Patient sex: F
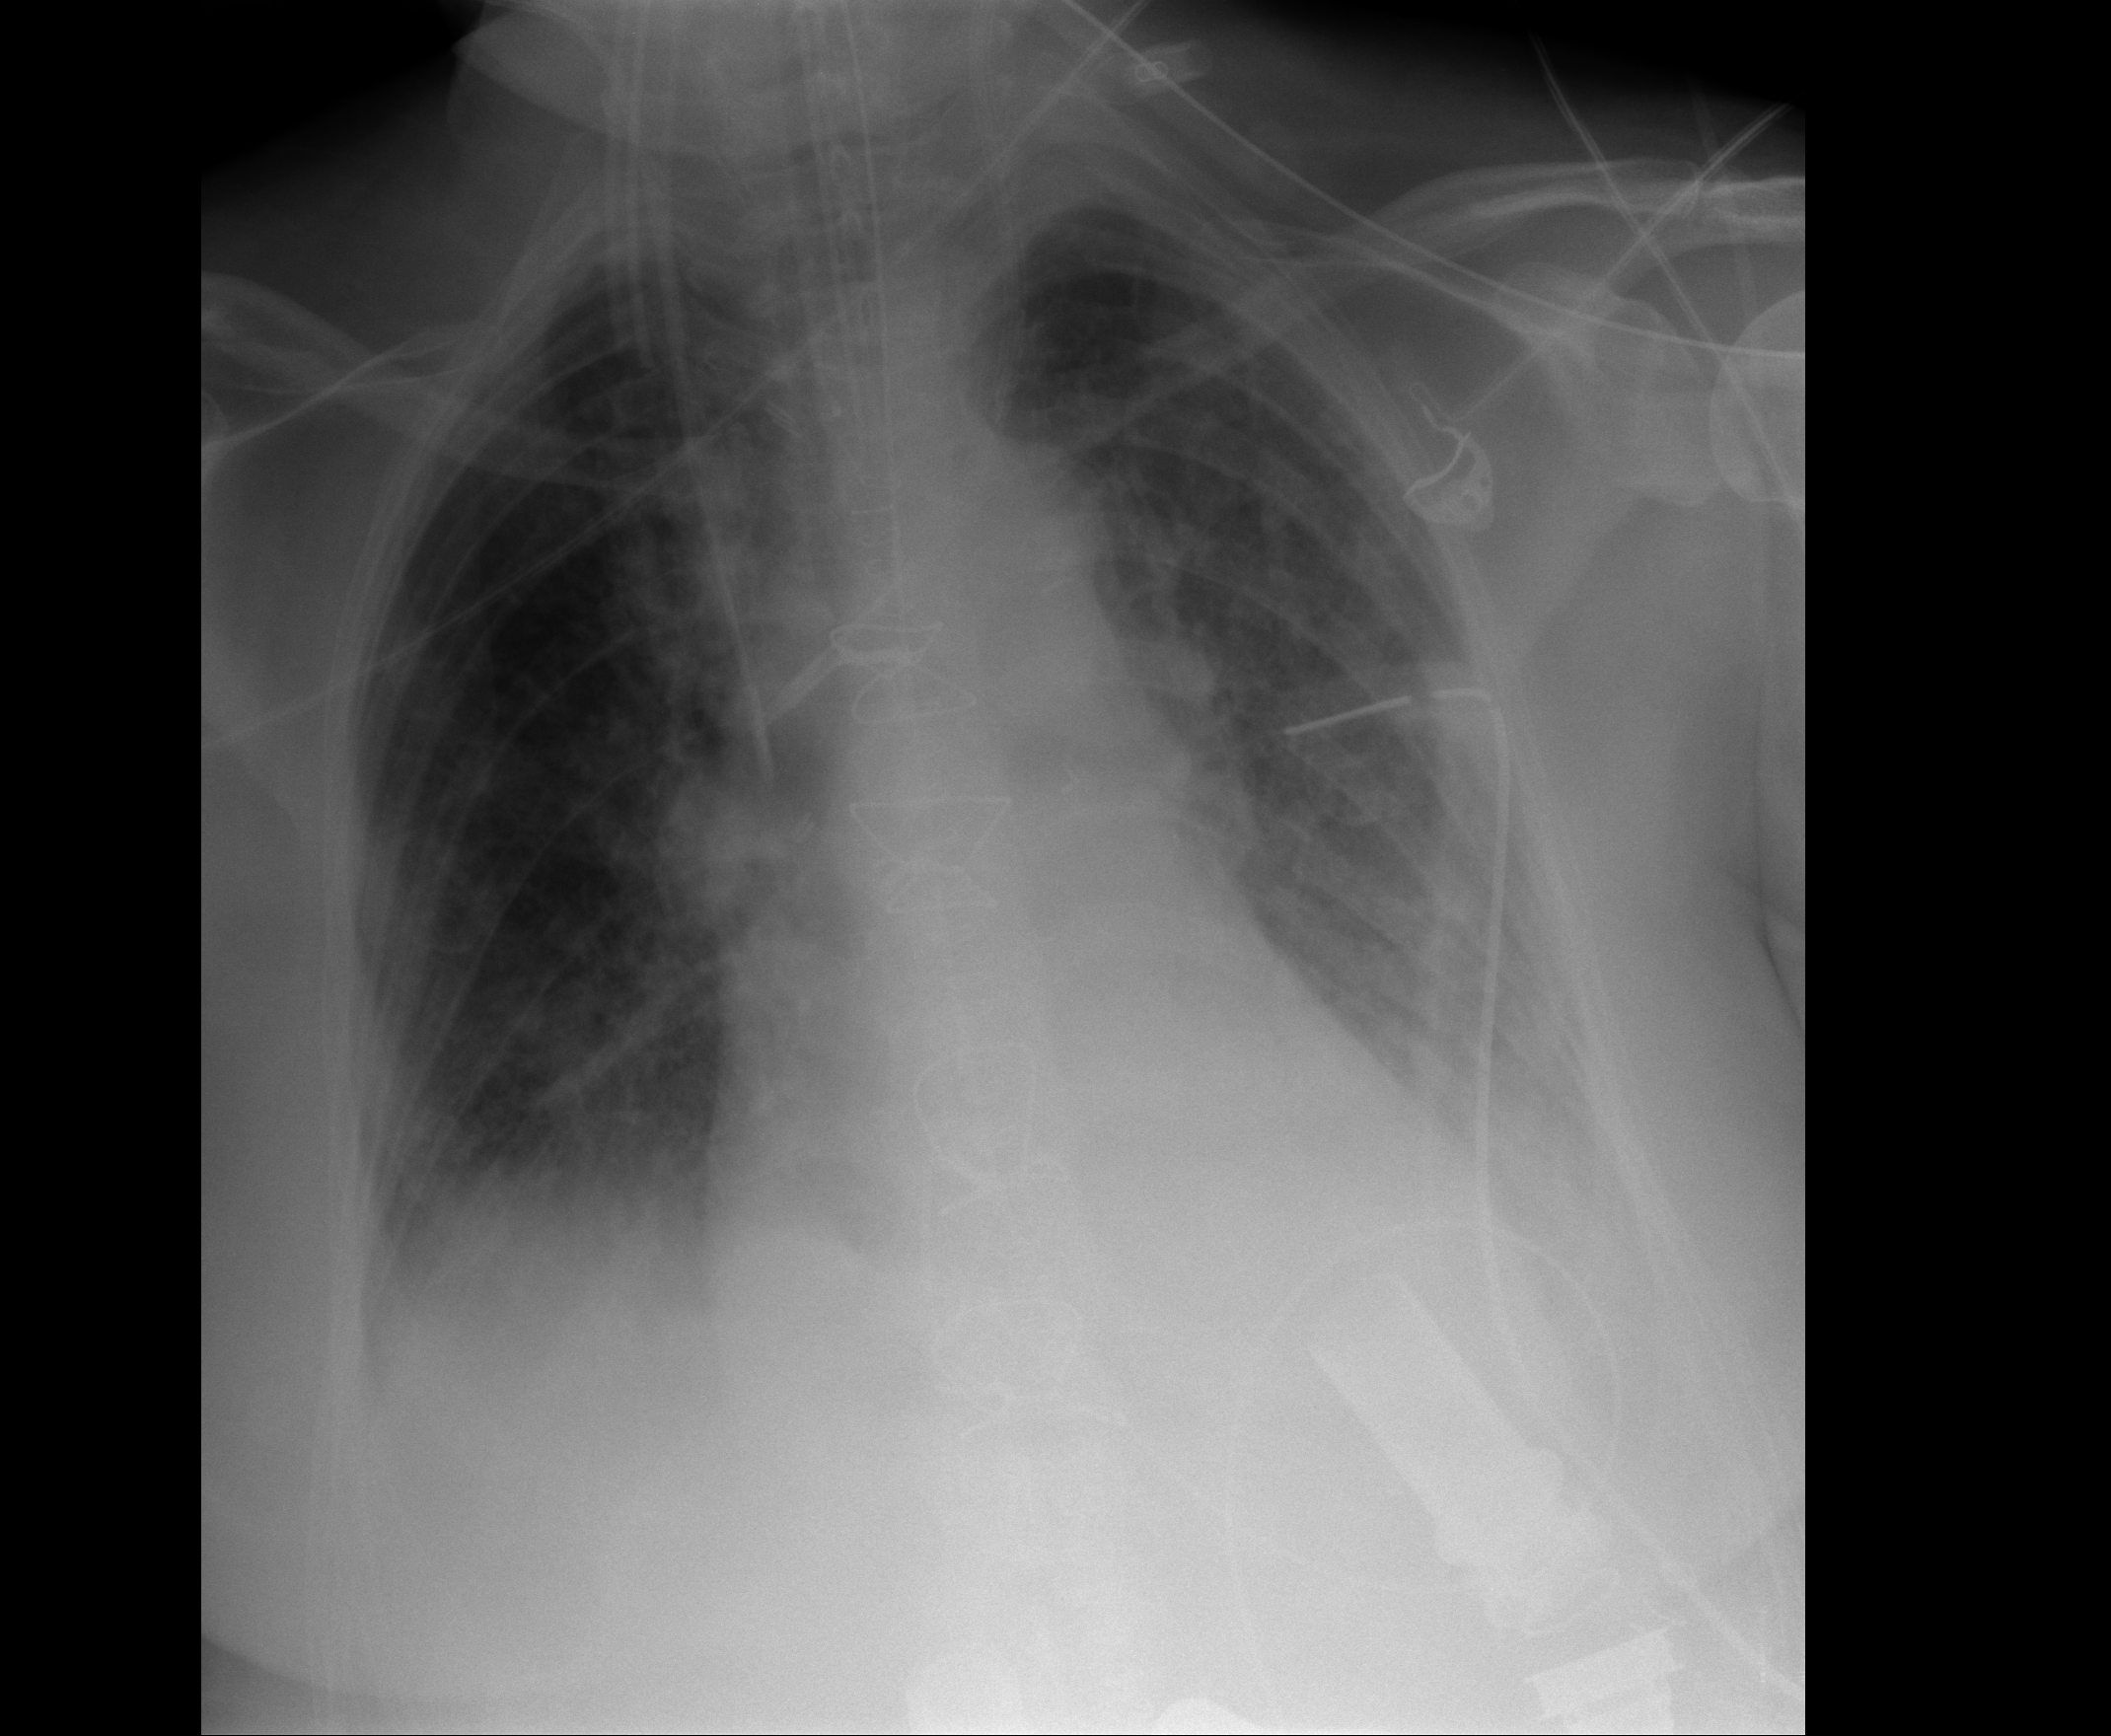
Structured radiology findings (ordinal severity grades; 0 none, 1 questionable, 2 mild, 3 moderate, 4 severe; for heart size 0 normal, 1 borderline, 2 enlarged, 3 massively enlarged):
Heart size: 1
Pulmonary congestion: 2
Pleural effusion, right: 2
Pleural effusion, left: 2
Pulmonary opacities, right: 0
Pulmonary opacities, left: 0
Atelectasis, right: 2
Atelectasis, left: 2